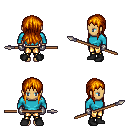
a pixel art fantasy rpg character, female body template, human, tanned skin, teal long-sleeve shirt, gold greaves, dark blonde unkempt hairstyle, metal gloves, black shoes, spear, four views (front, back, left, right), 2x2 character sprite sheet, small pixel art, hard edges, no anti-aliasing